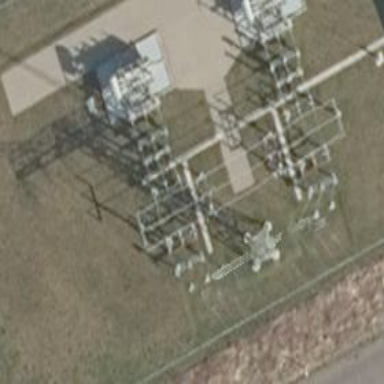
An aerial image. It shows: Power line with three cables configured as busbar.